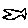
Label: fish